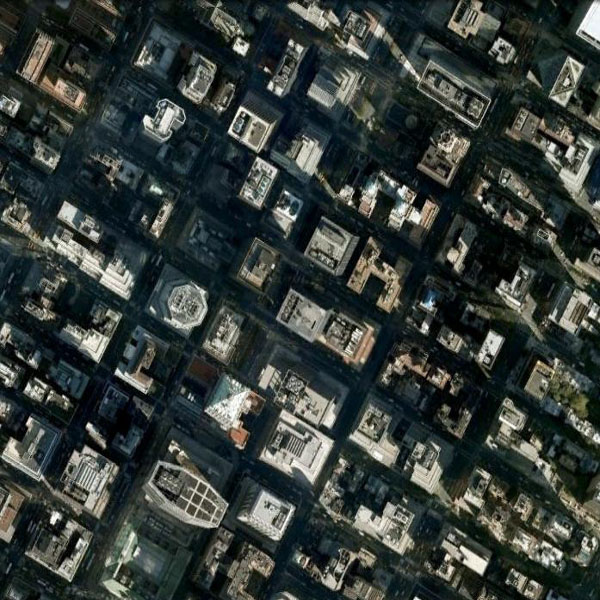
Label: Commercial